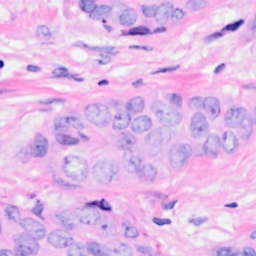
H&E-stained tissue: Breast